Question: How can I give a fade in effect for a '<p>' element in my website?
For example, here I'm using Ajax to fetch the current server time. They are brought up into view abruptly and I was wondering if I could make that appearance be smoother. Fade it in, if possible.
'''
<script type="text/javascript">
$(document).ready(function () {
$(".newstatus").fadeIn();
});
</script>
@Ajax.ActionLink("Update Status", "GetStatus", new AjaxOptions { UpdateTargetId = "status", InsertionMode = InsertionMode.InsertAfter })
'''
And in my Controller:
'''
public ActionResult GetStatus()
{
return Content("<p class="newstatus">Status OK - " + DateTime.Now.ToLongTimeString() + ".</p>");
}
'''
Any suggestions on how to approach this particular problem? I'd like to use jQuery if possible.

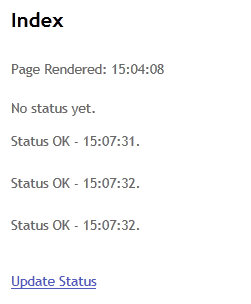
Answer: $("#elementid").fadeIn();
this will fade in the elementid element